Question: I have a table:
'''
CREATE TABLE IF NOT EXISTS city_recent
(_id INTEGER PRIMARY KEY AUTOINCREMENT,
city_id INTEGER NOT NULL,
language BOOL NOT NULL,
type BOOL NOT NULL,
FOREIGN KEY (city_id) REFERENCES city(_id),
UNIQUE(city_id, type) ON CONFLICT IGNORE)
'''
But unique don't work:

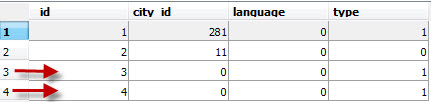
Answer: I have tested your code and it works as expected (test shown below). Most likely what has happened is that the table was created beforehand without the 'UNIQUE' constraint. Try removing 'IF NOT EXISTS' to confirm.
'''
>>> import sqlite3
>>> con = sqlite3.connect(':memory:')
>>> con.execute('''CREATE TABLE IF NOT EXISTS city_recent
... (_id INTEGER PRIMARY KEY AUTOINCREMENT,
... city_id INTEGER NOT NULL,
... language BOOL NOT NULL,
... type BOOL NOT NULL,
... FOREIGN KEY (city_id) REFERENCES city(_id),
... UNIQUE(city_id, type) ON CONFLICT IGNORE);''')
<sqlite3.Cursor object at 0x01298FA0>
>>> con.execute('insert into city_recent(city_id,language,type) values (0,0,1);')
<sqlite3.Cursor object at 0x0129F120>
>>> con.execute('insert into city_recent(city_id,language,type) values (0,0,1);')
<sqlite3.Cursor object at 0x01298FA0>
>>> con.execute('select * from city_recent').fetchall()
[(1, 0, 0, 1)] # -> note that there is only one row in the table
'''